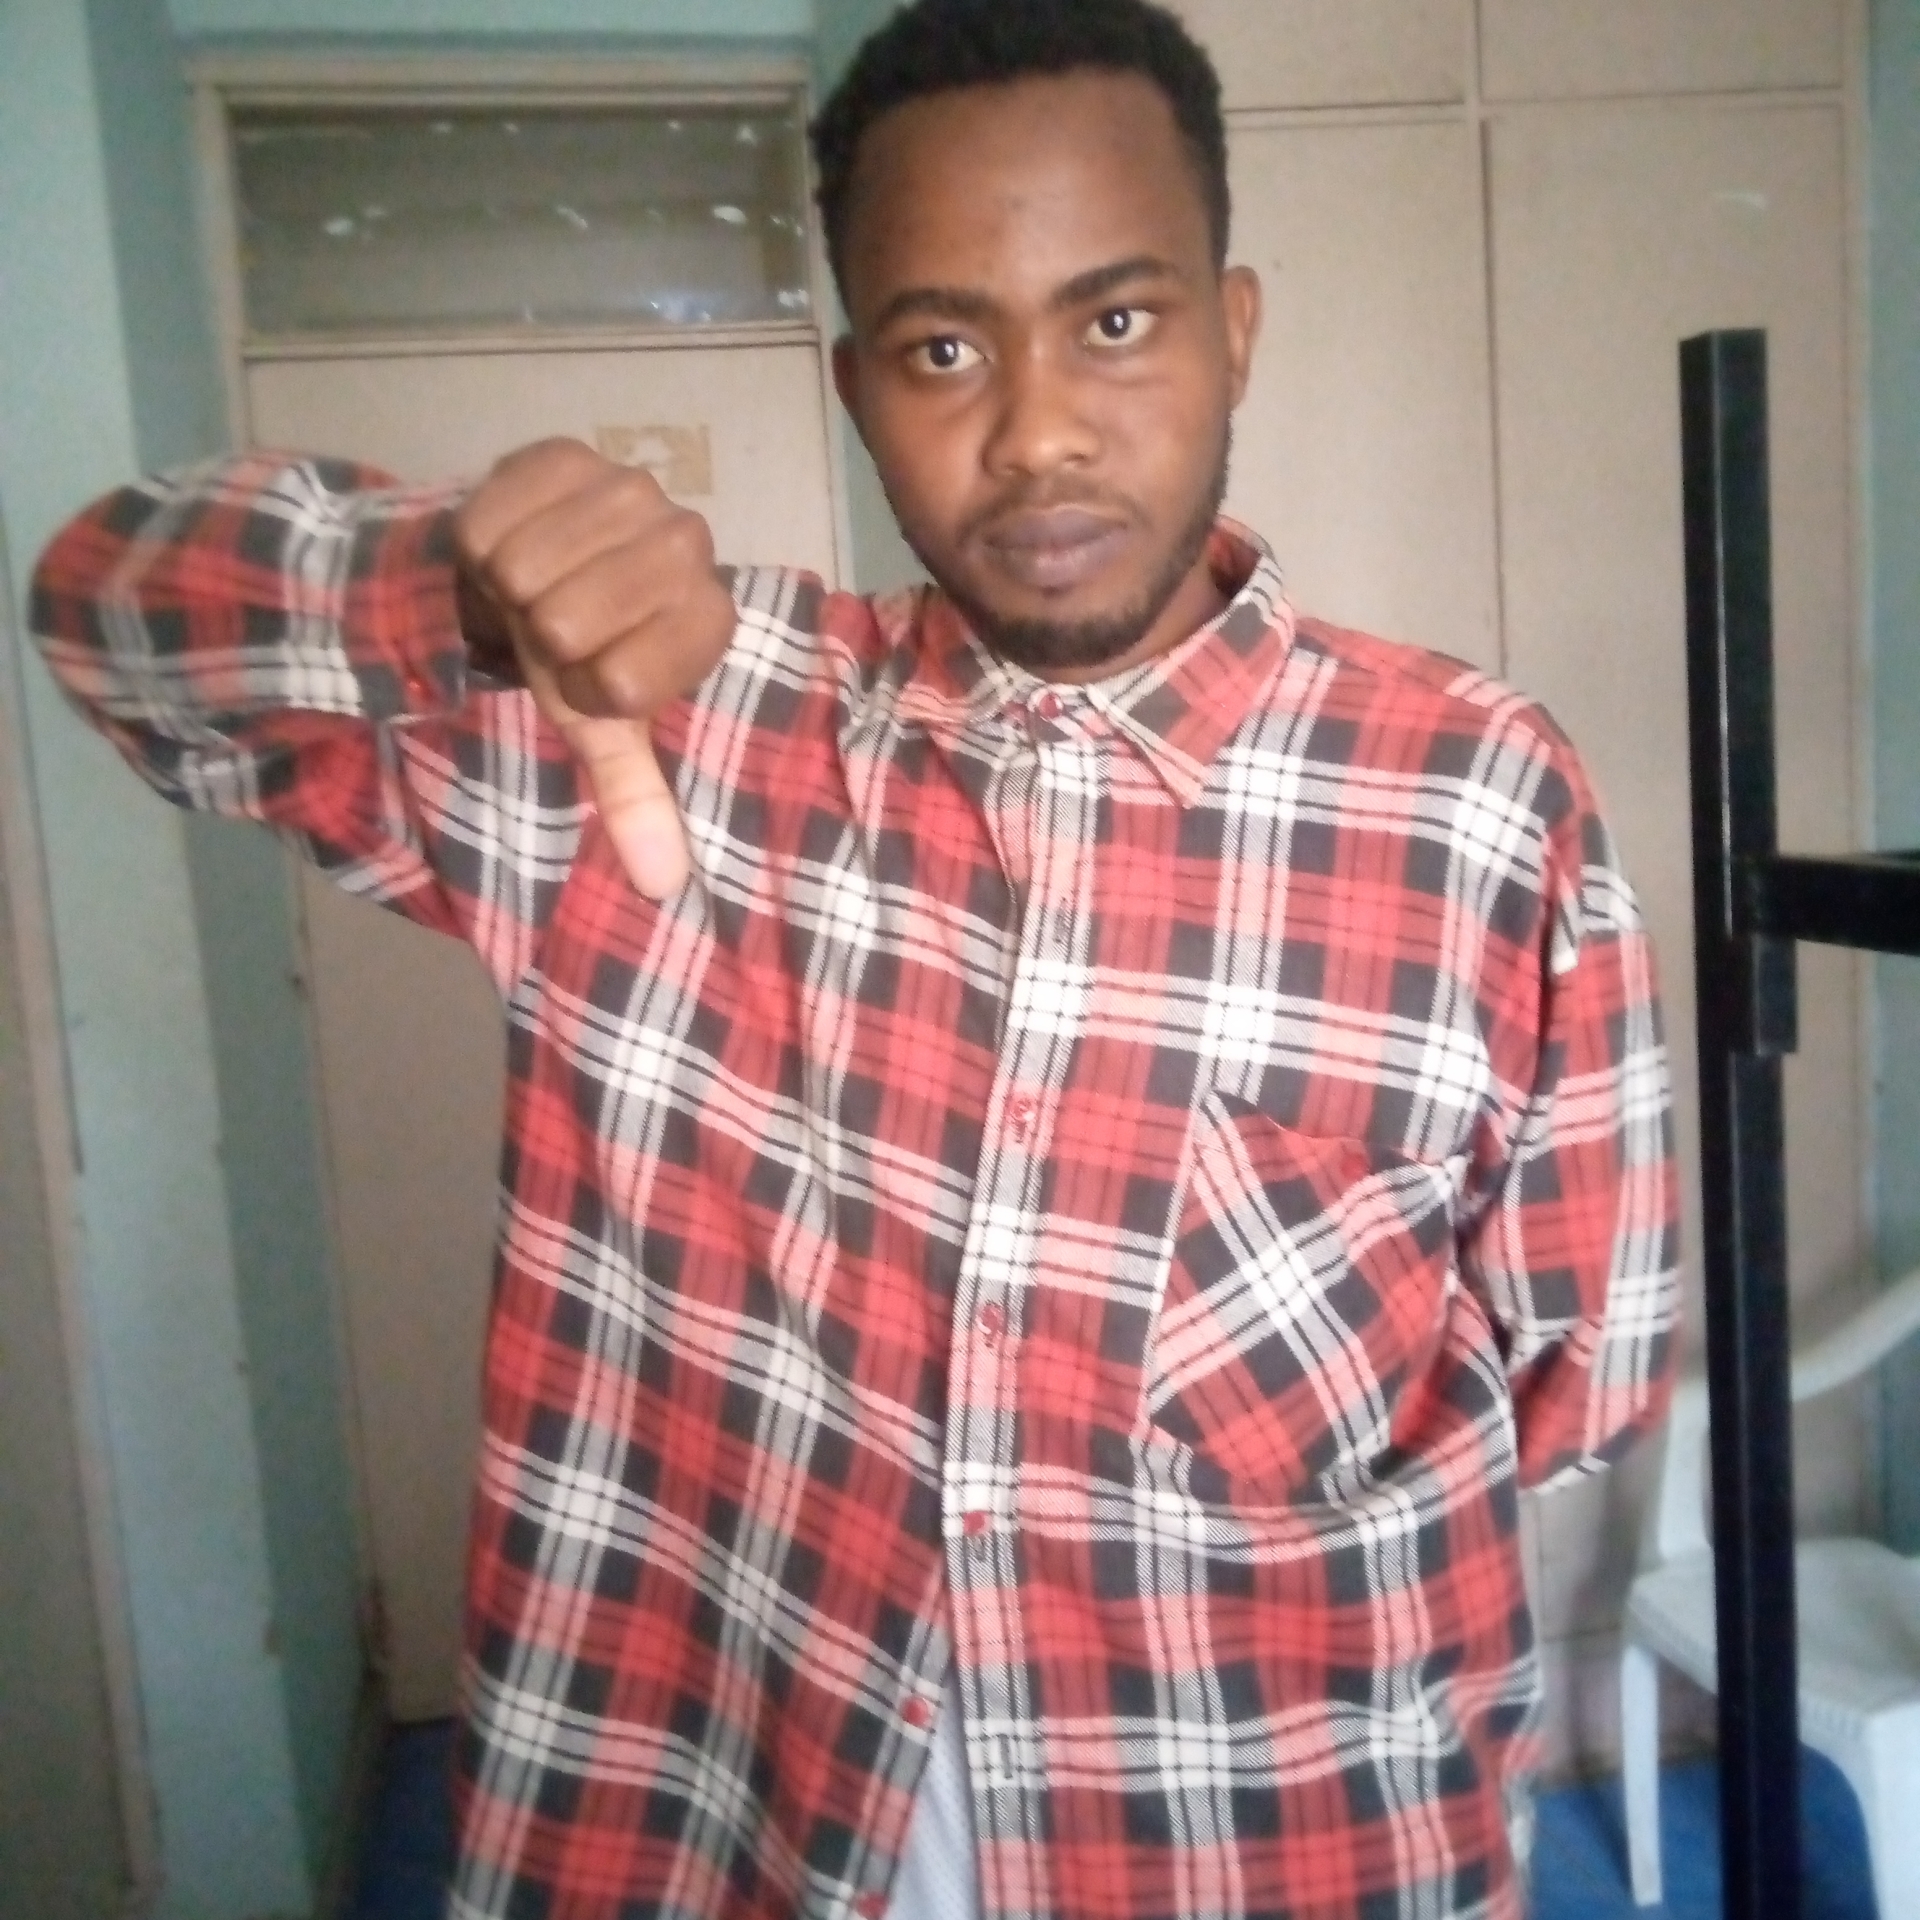
Label: noise